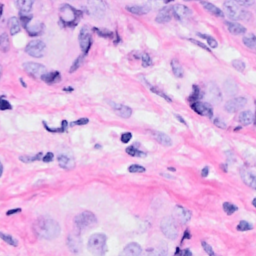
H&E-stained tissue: Breast